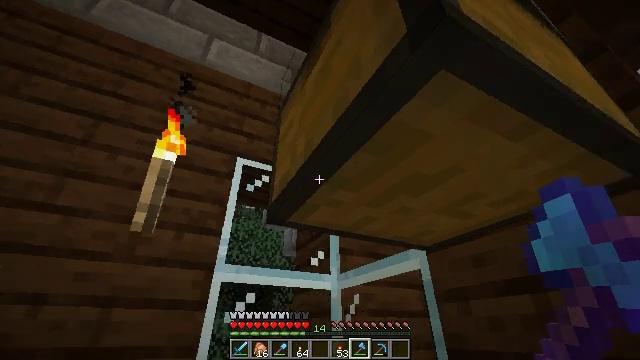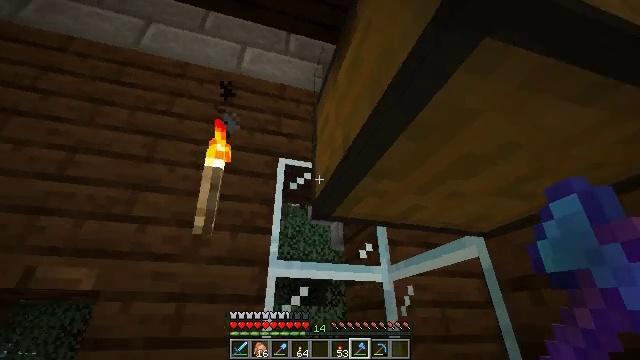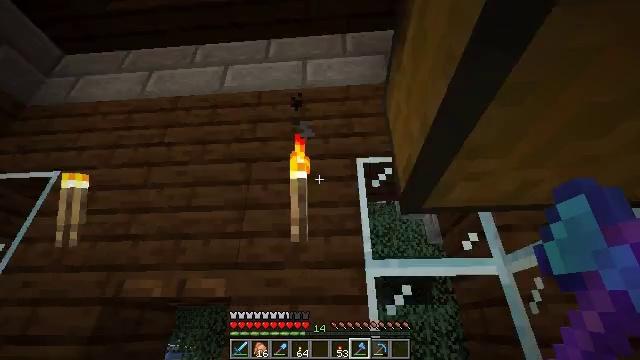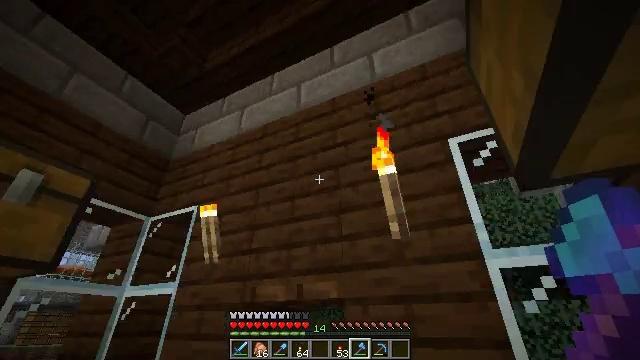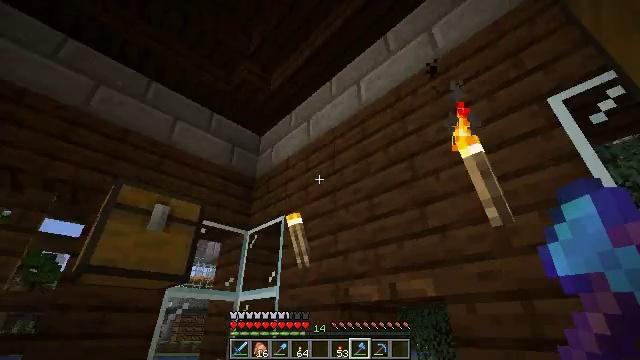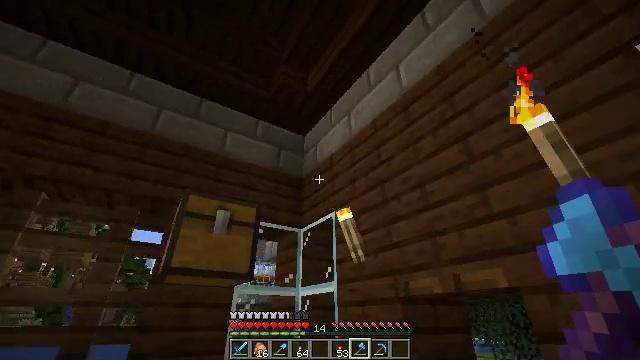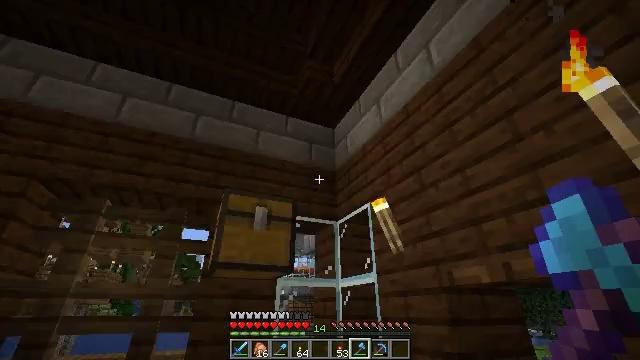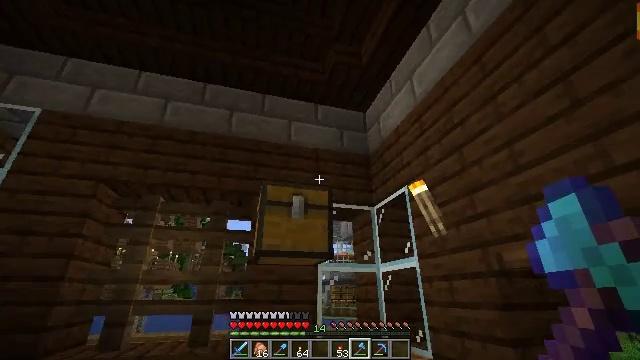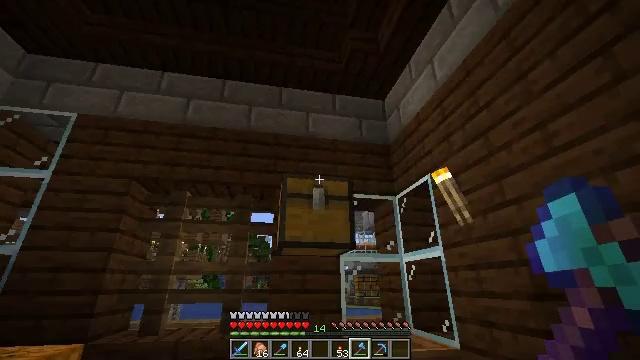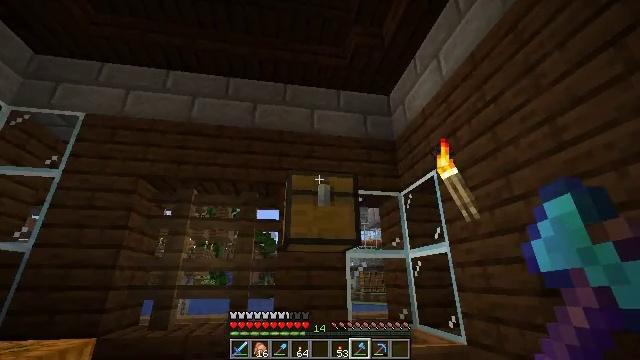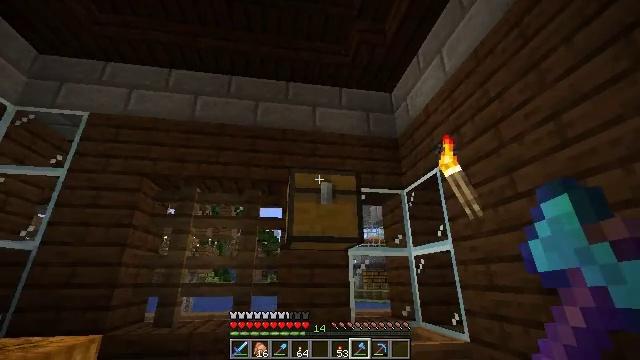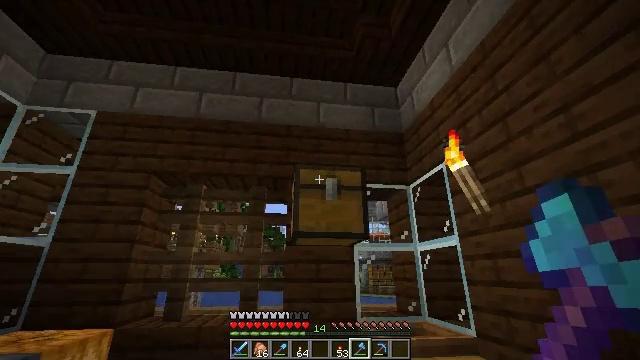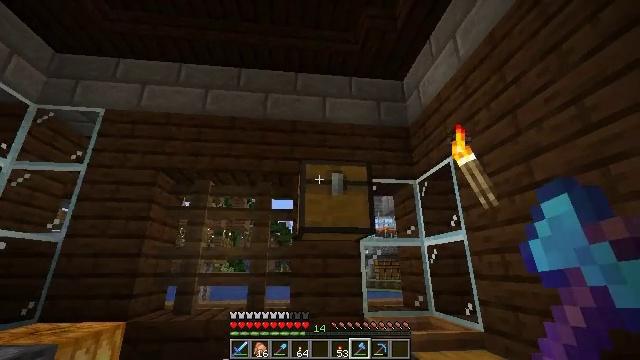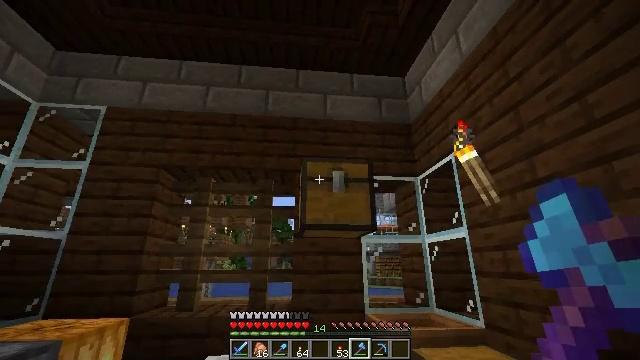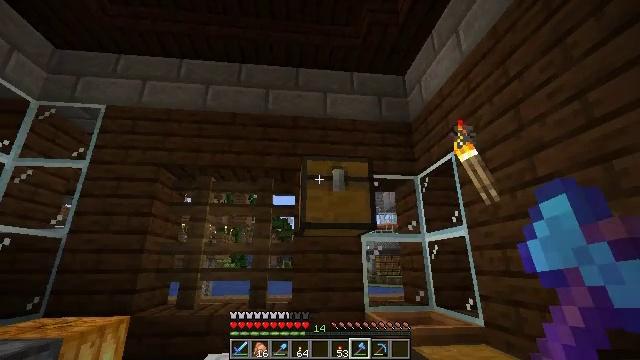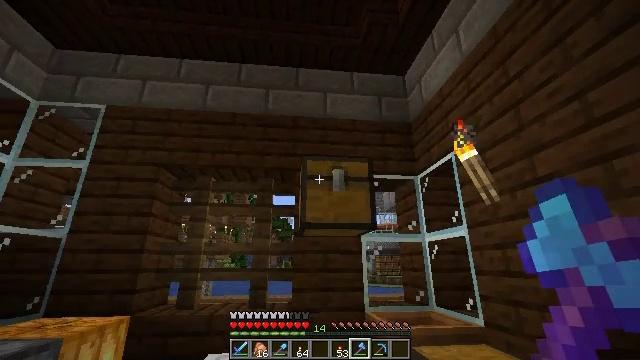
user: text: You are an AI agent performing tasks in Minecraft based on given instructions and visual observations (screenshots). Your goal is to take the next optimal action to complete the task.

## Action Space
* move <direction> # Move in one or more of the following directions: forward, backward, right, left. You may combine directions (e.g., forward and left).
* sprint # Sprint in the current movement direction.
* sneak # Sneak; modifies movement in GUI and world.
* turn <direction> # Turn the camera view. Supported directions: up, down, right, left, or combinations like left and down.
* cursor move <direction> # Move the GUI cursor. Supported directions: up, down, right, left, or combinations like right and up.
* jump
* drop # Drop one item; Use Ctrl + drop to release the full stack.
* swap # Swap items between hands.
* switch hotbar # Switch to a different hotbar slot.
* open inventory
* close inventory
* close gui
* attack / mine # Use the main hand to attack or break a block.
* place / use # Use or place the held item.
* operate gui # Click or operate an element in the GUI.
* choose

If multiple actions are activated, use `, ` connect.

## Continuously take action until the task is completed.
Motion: motion action
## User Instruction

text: Craft a brown bed.
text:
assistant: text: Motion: turn left and down
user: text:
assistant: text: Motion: turn left
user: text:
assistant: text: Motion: turn left
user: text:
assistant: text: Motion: turn left
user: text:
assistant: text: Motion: turn left and down
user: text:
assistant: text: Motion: turn left and down
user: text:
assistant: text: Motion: turn left and down
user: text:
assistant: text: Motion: turn left and down
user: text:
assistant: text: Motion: turn left
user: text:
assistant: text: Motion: no_op
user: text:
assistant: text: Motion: turn left
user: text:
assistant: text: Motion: turn left and down
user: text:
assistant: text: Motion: no_op
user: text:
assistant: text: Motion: no_op
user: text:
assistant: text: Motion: no_op
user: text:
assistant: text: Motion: no_op
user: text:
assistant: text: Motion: no_op
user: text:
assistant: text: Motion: use / place
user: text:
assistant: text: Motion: use / place
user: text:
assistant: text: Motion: use / place
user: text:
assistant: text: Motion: no_op
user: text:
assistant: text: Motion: no_op
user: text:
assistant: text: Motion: open gui
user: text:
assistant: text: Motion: no_op
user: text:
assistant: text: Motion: no_op
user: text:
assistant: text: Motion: no_op
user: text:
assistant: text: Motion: no_op
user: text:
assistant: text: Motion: no_op
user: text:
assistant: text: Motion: no_op
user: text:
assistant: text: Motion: no_op